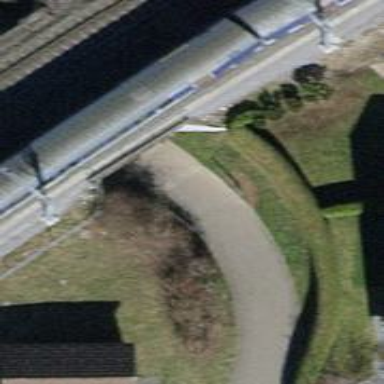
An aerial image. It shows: Double cycle barrier.